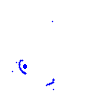
Particle: pion